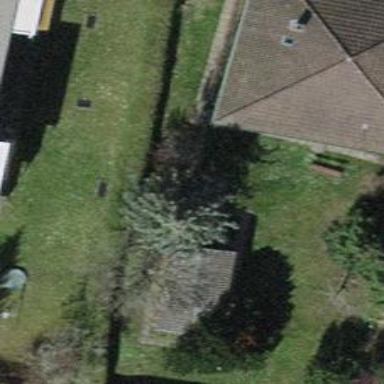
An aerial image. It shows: Evergreen needle-leaved tree.